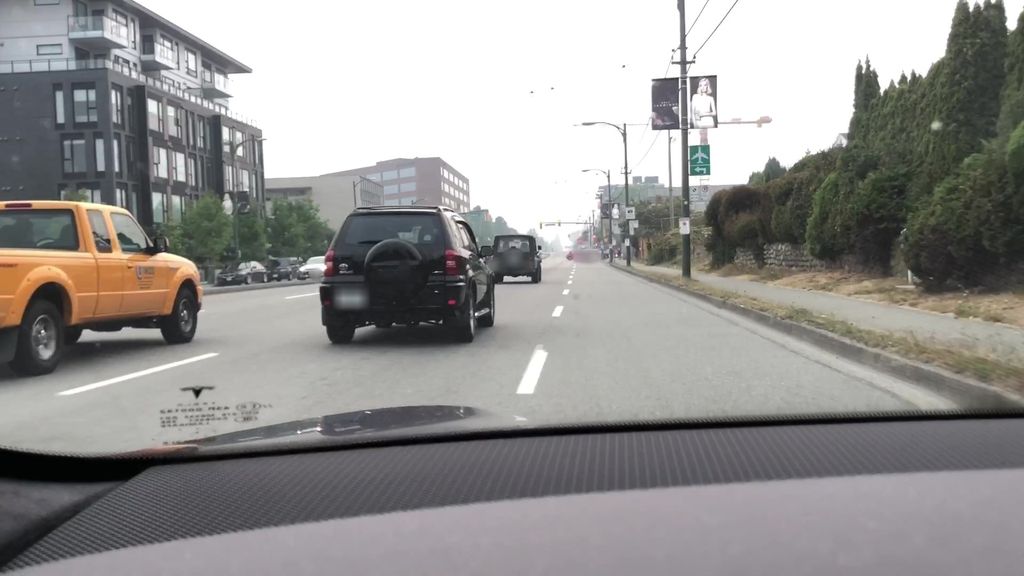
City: vancouver